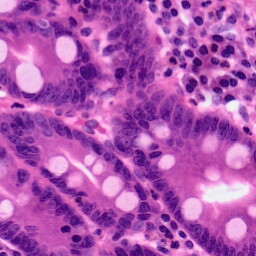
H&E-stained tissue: Pancreatic